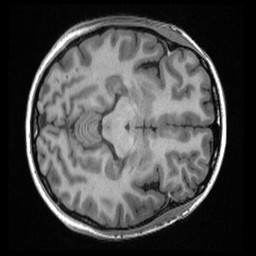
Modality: T1w
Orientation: axial
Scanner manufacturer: ge
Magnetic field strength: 3 T
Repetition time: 0.007648 s
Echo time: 0.002928 s